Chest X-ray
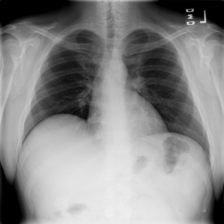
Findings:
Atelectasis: negative
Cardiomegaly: negative
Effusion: negative
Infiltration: negative
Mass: negative
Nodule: negative
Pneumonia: negative
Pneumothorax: negative
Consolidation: negative
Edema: negative
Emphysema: negative
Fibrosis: negative
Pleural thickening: negative
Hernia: negative